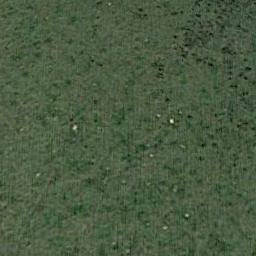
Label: meadow